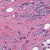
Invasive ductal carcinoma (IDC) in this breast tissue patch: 1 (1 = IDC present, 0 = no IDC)